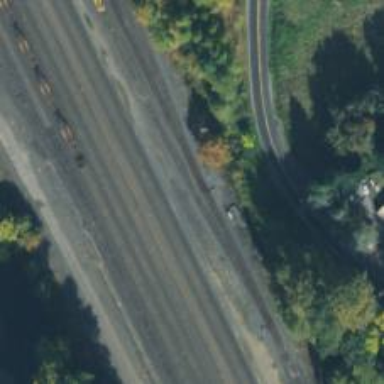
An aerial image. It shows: Rail spur service.